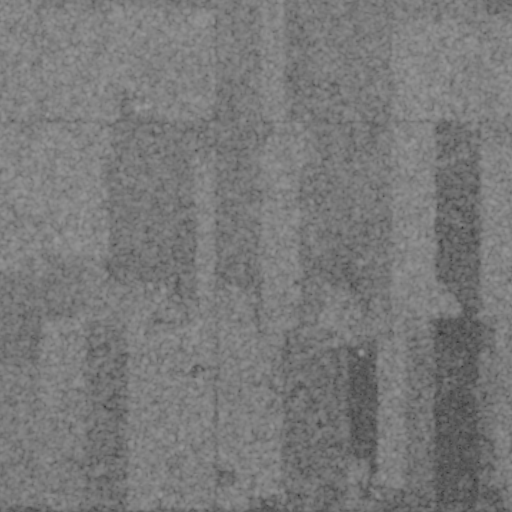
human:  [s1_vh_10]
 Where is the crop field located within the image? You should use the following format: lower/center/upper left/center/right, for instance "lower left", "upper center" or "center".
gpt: The crop field is located in the lower right of the image.
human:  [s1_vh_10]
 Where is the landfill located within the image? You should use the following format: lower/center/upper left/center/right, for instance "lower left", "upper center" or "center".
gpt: The landfill is located in the center of the image.
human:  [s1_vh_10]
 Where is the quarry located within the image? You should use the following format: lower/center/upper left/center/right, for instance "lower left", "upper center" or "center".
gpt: There is no quarry in the image.

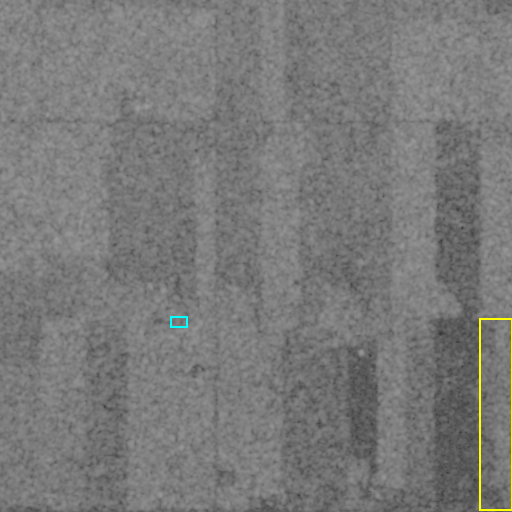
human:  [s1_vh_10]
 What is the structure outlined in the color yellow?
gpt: The structure outlined in yellow is a crop field.
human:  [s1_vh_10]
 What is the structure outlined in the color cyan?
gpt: The structure outlined in cyan is a landfill.
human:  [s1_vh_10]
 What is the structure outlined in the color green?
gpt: There is no green outline.